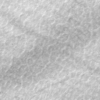
Label: not_dusty